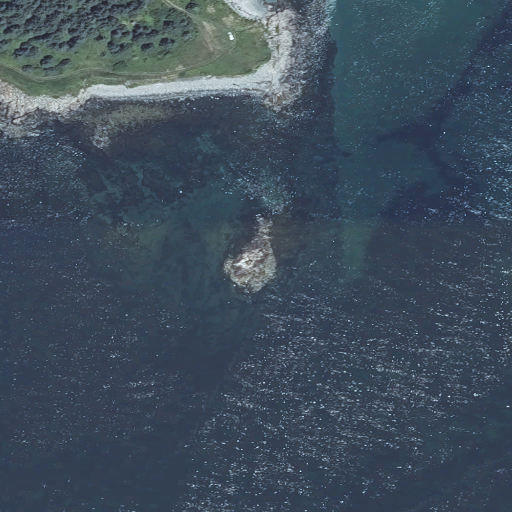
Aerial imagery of bar in Maine named Cato Ledge containing open water, herbaceous wetlands, grassland, evergreen forest, and mixed forest